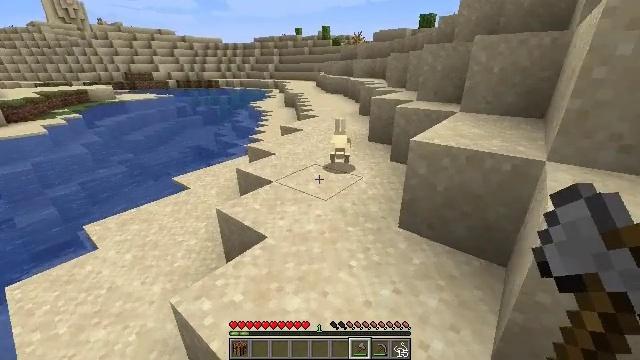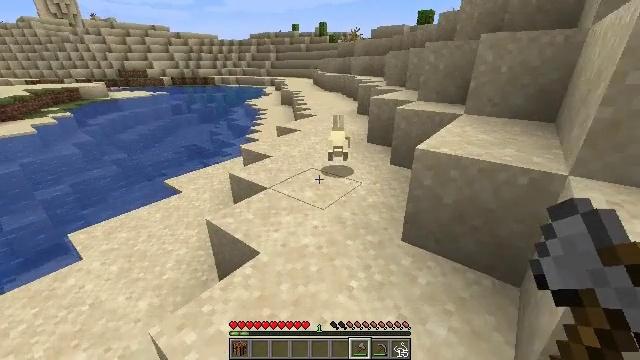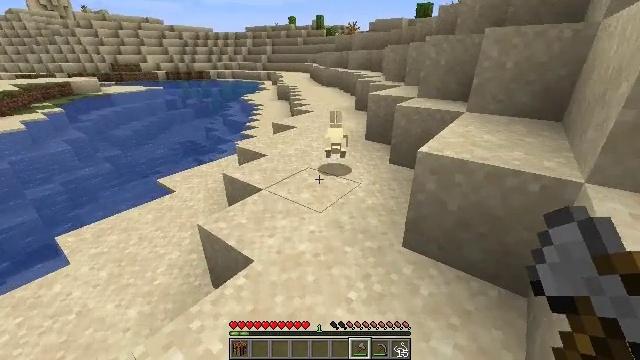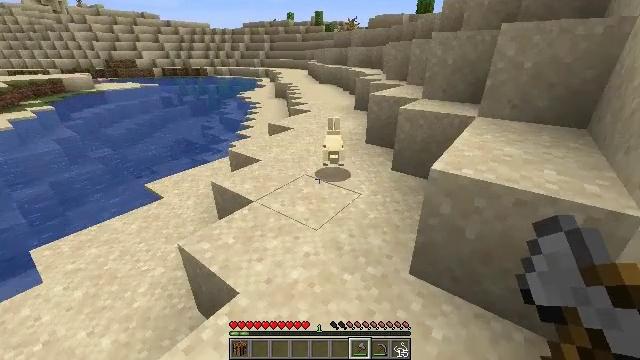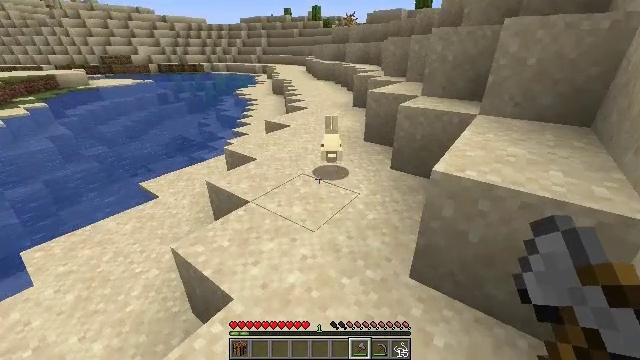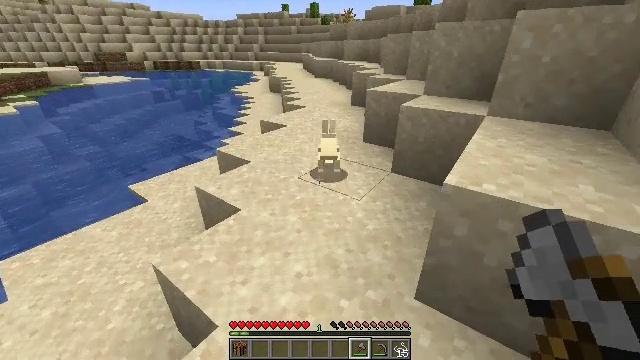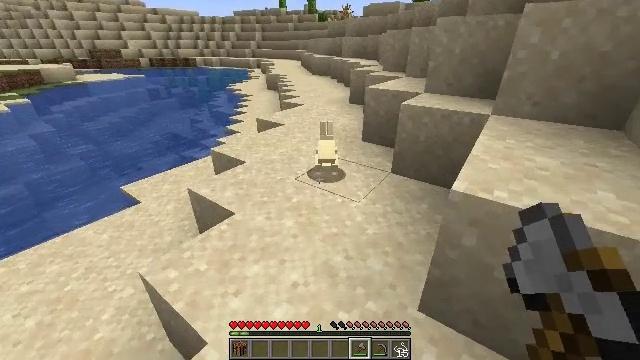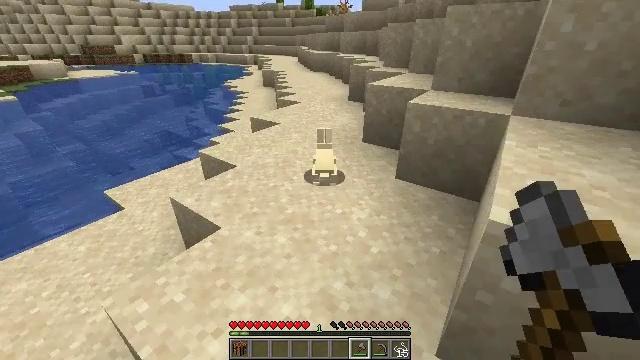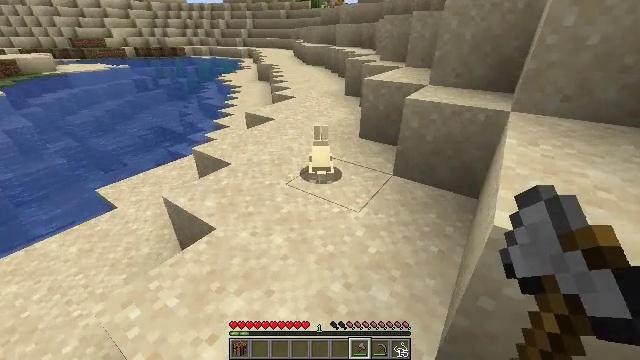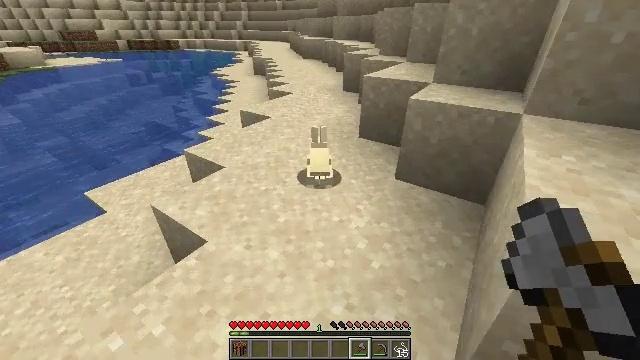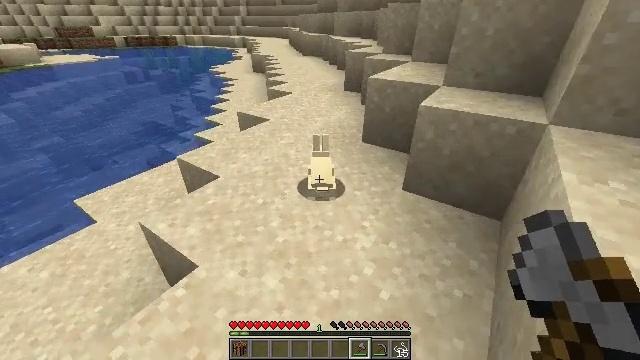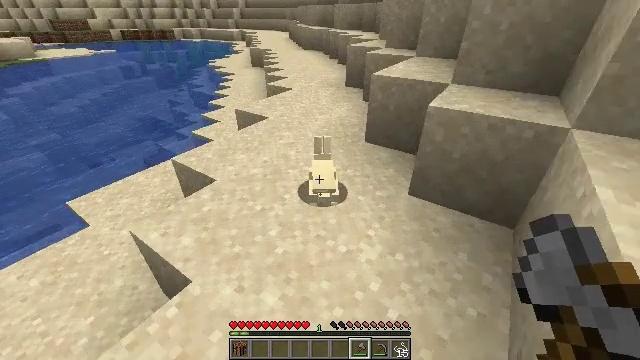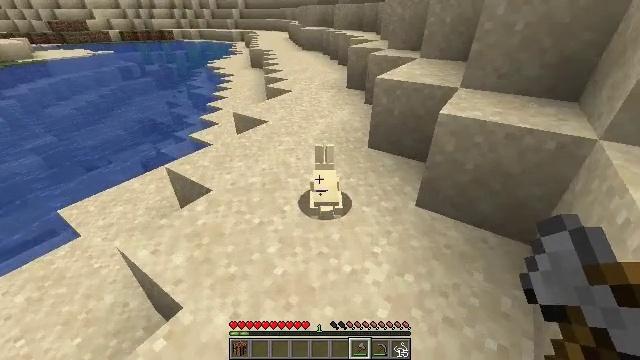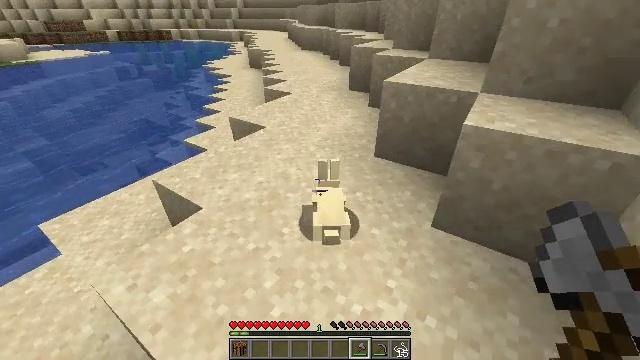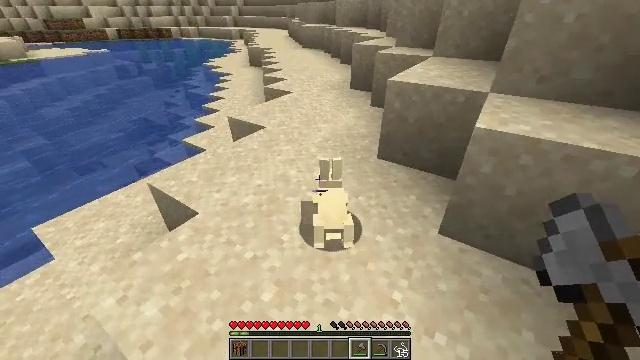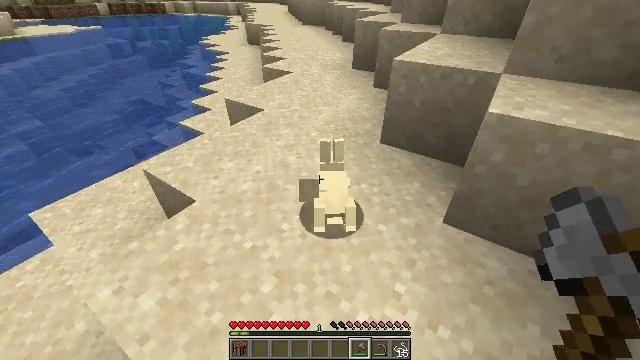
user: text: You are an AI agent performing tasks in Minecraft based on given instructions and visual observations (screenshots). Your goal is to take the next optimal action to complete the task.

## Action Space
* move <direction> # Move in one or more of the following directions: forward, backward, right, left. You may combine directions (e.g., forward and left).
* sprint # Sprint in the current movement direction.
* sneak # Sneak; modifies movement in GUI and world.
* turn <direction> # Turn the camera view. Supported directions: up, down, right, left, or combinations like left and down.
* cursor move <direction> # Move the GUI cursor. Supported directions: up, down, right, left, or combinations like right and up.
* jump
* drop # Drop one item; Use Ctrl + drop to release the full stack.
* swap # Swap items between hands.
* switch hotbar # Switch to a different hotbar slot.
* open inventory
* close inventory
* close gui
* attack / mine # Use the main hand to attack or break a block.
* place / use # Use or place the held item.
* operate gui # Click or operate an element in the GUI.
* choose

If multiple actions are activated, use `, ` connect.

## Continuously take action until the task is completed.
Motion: motion action
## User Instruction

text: Hunt a rabbit.
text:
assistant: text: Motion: move forward
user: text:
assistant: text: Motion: move forward, turn down
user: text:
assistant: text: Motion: move forward
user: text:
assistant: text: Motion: move forward
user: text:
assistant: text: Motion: move forward
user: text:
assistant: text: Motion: move forward
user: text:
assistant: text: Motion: move forward
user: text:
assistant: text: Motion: move forward, turn down
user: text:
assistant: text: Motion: move forward, turn down
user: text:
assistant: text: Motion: move forward
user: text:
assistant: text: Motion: move forward, turn down
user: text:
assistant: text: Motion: move forward
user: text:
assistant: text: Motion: move forward
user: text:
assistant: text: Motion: move forward
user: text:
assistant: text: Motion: move forward, turn down, attack / mine
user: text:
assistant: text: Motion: move forward, turn down, attack / mine
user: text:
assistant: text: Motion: attack / mine
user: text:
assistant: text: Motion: turn down, attack / mine
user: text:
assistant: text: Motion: turn right and down, attack / mine
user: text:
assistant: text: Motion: no_op